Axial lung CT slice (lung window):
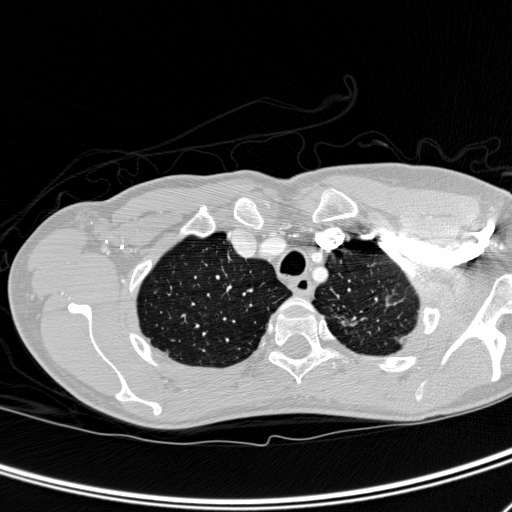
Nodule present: no